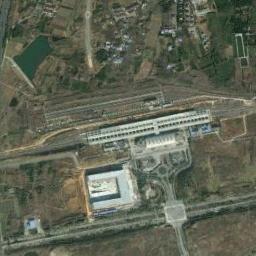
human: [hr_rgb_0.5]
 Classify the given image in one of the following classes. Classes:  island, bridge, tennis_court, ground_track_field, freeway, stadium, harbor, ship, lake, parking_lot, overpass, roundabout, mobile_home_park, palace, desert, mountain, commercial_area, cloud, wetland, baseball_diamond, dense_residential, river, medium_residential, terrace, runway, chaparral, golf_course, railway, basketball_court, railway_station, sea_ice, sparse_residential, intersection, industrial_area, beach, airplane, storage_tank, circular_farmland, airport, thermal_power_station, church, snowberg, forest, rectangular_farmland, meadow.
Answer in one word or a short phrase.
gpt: railway_station